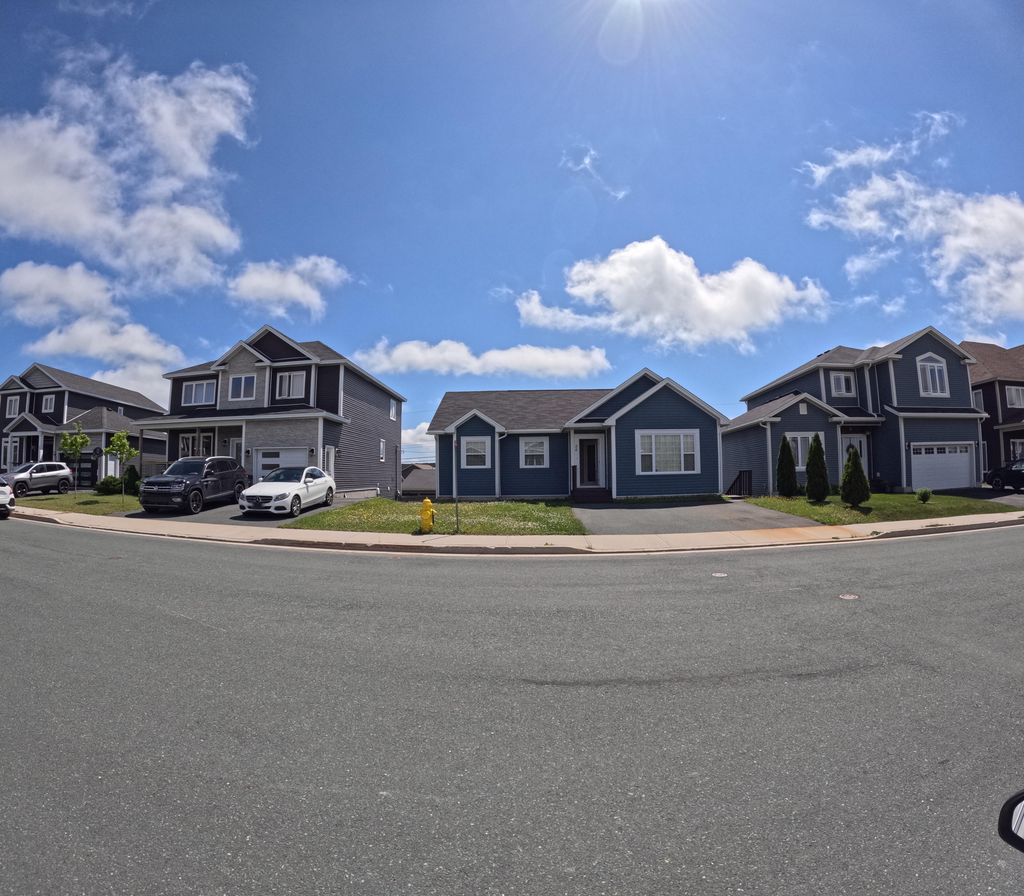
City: st_johns